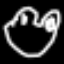
Label: frog